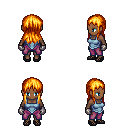
a pixel art fantasy rpg character, female body template, human, dark skin, blue vest, magenta pants, light blonde unkempt hairstyle, metal gloves, ghillies, four views (front, back, left, right), 2x2 character sprite sheet, small pixel art, hard edges, no anti-aliasing